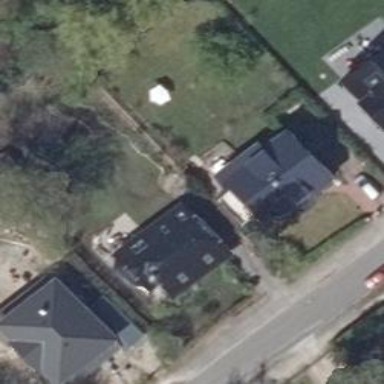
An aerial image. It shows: Simple and straightforward house.